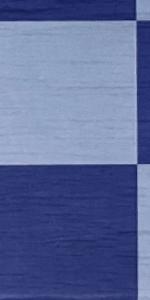
Label: Empty